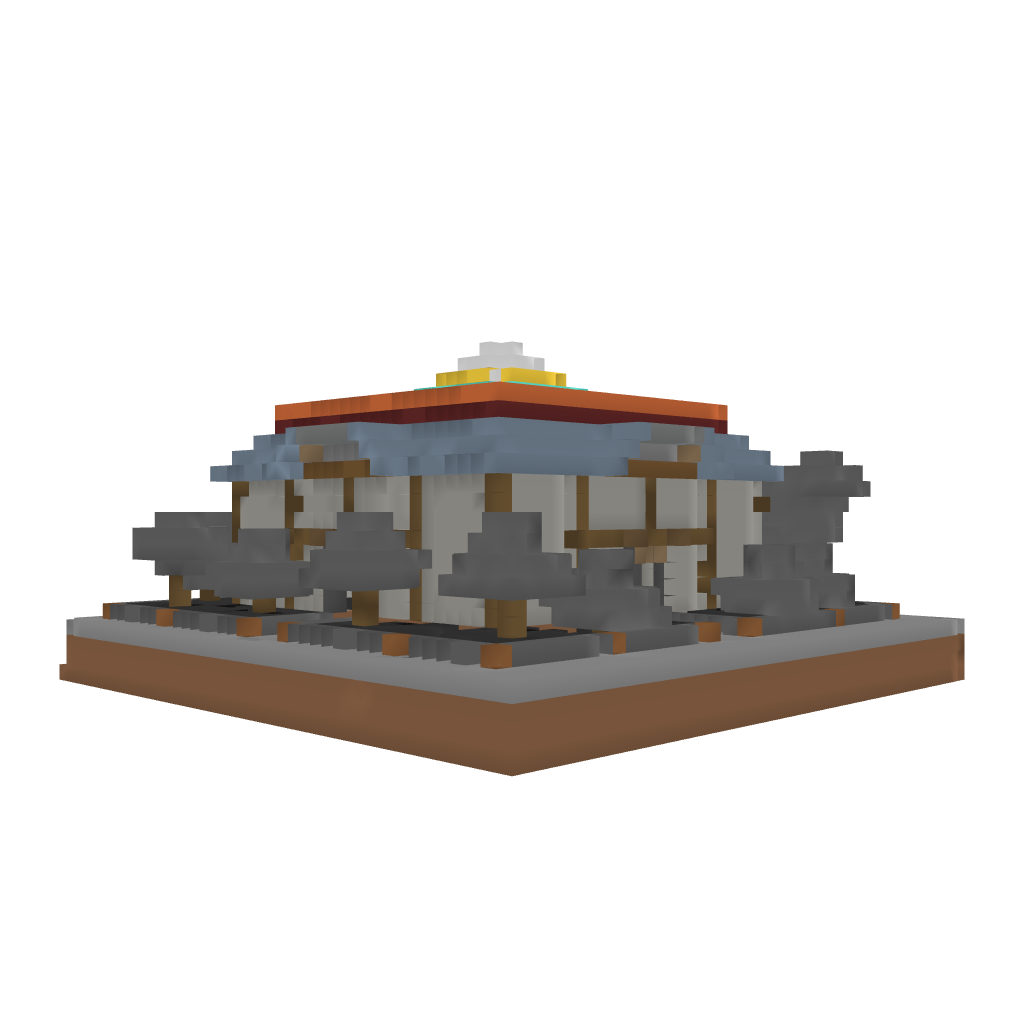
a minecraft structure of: FiretopGames Submission